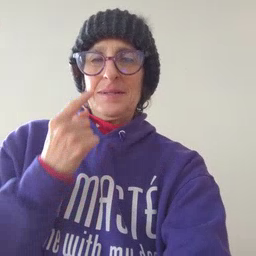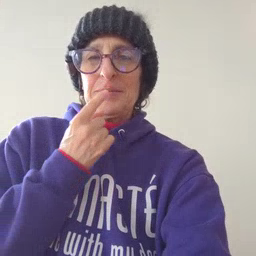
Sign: lips